Question: Is there a way when user open the ics file the event can auto assign to the correct calendar.
My client is report having trouble as on the iCalender when click on the ics file it give you the option to select which calendar you would like to assign to. But outlook just auto create a new calendar for you. is there a way you can define which calender goes into?
So hard for me cause i don't have PC to test out.
is it the one to modify to match his calender name?

'''
BEGIN:VCALENDAR
METHOD:PUBLISH
VERSION:2.0
X-WR-CALNAME:test
PRODID:-//hacksw/handcal//NONSGML v1.0//EN
BEGIN:VEVENT
UID:dedb6dbe42977eb4c5718454e104c5cb
LOCATION:
DTSTAMP:20131119T101138Z
DTSTART:20131119T101100Z
DTEND:20131120T101100Z
SUMMARY:Flashcube
DESCRIPTION: test
URL;VALUE=URI:
END:VEVENT
END:VCALENDAR
'''
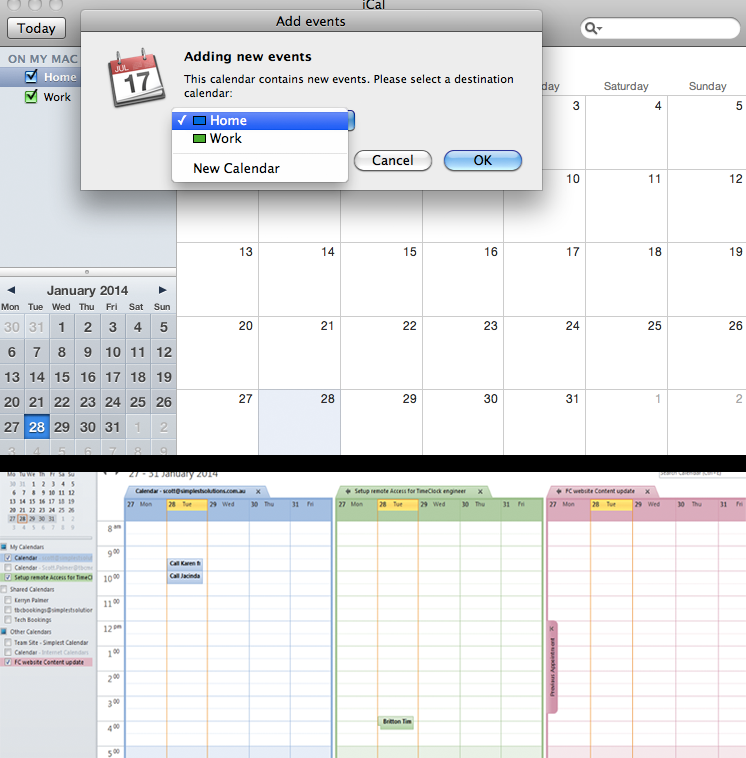
Answer: it is indeed the non standard compliant calendar property defined by microsoft. see the page <URL>
however given that your example only has one event, impotant to note the microsoft standard says:
> This property MUST be omitted if the iCalendar represents a single appointment or meeting.